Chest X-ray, PA view. Patient: 46 years old, sex M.
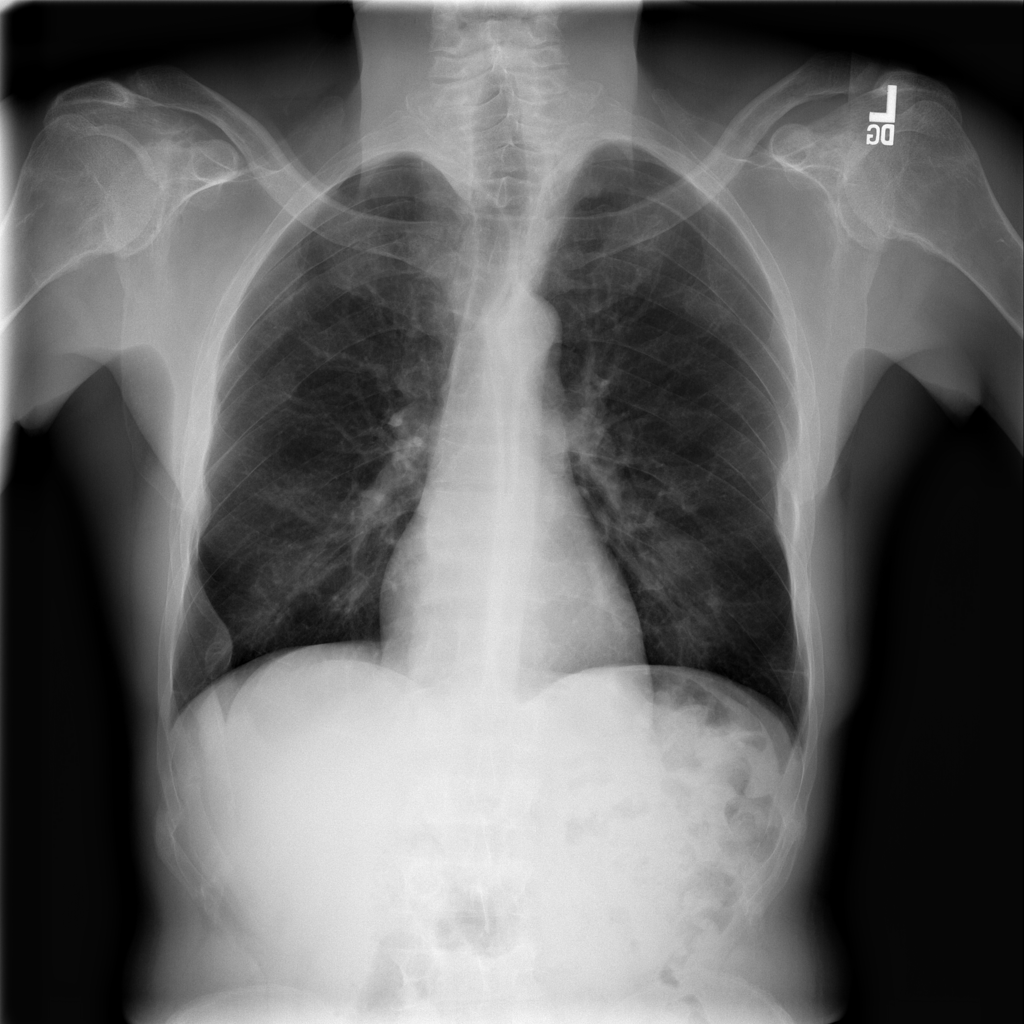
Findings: Pleural_Thickening